Question: I have a 'TreeView' within a 'Popup'. The idea is that the user will select from the 'TreeView' and be able to view any opened nodes. Here's the code:
'''
<Popup PlacementTarget="{Binding ElementName=TBXProjection}" Style="{StaticResource ProjPopupStyle}" VerticalOffset="27" HorizontalOffset="-262" Margin="0,0,465,279" Name="PopupProjection" AllowsTransparency="True" Placement="Top">
<Grid>
<Border BorderThickness="2" Background="DodgerBlue" BorderBrush="DodgerBlue" Padding="0" CornerRadius="6">
<ScrollViewer Height="275" Name="scrollViewer1" Width="260" BorderBrush="Black" Background="DodgerBlue">
<TreeView Name="dirTree" ItemsSource="{Binding Source={StaticResource xmldata}, XPath=.}" VirtualizingStackPanel.IsVirtualizing="False" VirtualizingStackPanel.VirtualizationMode="Standard" SelectedItemChanged="dirTree_SelectedItemChanged"/>
</ScrollViewer>
</Border>
</Grid>
</Popup>
'''
Here is what it's doing. Here is what I need it to do.

I realize the user can scroll down manually and get the info, but if they select (for example Wyoming) its with the intent to then select another child. The scroll should automatically open down so that their selections can be made.
Can someone help direct me to the correct property I need to tweak?
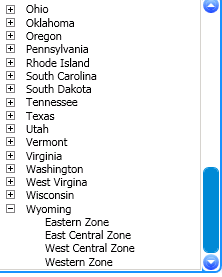
Answer: I don't know any property that does what you want.
However you can use <URL> you want to be visible. Every time when you open a node, check if last child element is visible, and if not use a method that I linked. Here's a modification of your code that should obtain your goal:
XAML part:
'''
<TreeView Name="dirTree" ItemsSource="{Binding Source={StaticResource xmldata}, XPath=.}" VirtualizingStackPanel.IsVirtualizing="False"
VirtualizingStackPanel.VirtualizationMode="Standard" SelectedItemChanged="dirTree_SelectedItemChanged" TreeViewItem.Expanded="ShowMyLastChild"/>
'''
C# part:
'''
private void ShowMyLastChild(object sender, RoutedEventArgs e)
{
((TreeViewItem)((TreeViewItem)(e.Source)).Items.GetItemAt(((TreeViewItem)(e.Source)).Items.Count - 1)).BringIntoView();
}
'''
In the code above I've added attached event to TreeView which will occur every time it's child node is expanded. The event handler checks for the last child node in expanded child node and brings it into view. This way you have it done regardless of data source.
Please ask, if you need any further assistance, I'll be glad to help.